Field crop: tomato
Growth stage: 2
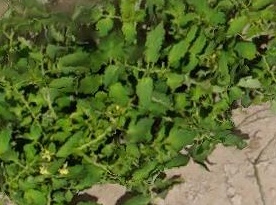
Species: tomato